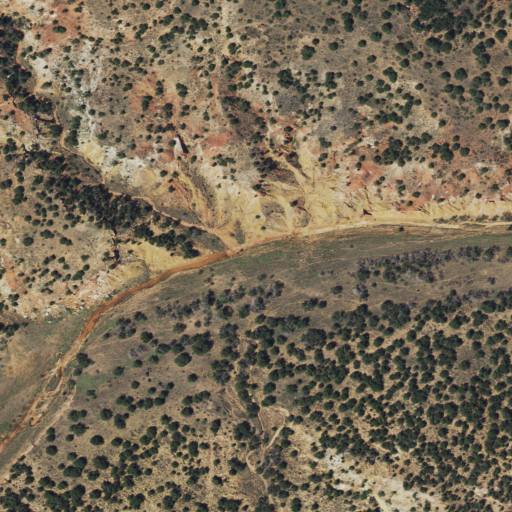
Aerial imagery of valley in Texas named Hand Draw containing only shrub